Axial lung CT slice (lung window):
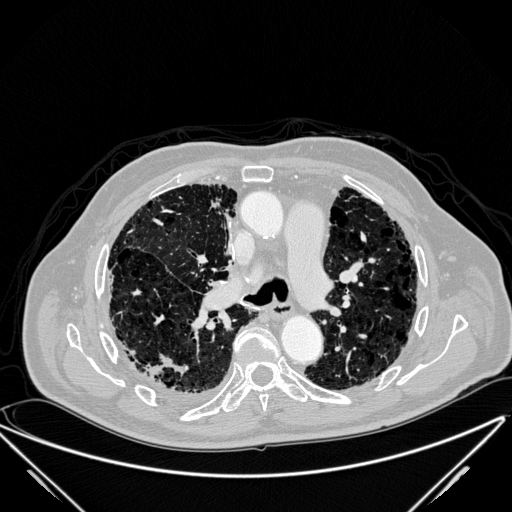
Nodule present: yes
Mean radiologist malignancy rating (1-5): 4.25